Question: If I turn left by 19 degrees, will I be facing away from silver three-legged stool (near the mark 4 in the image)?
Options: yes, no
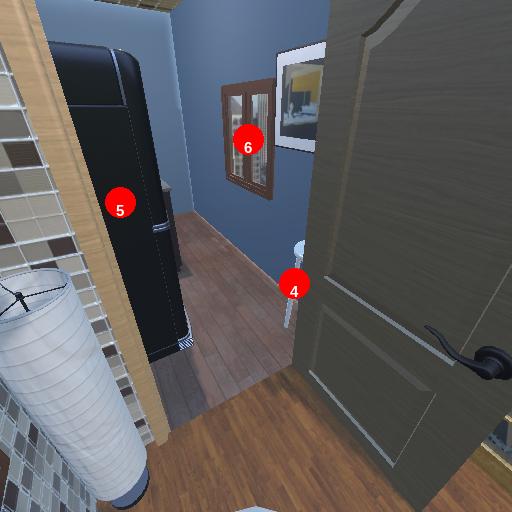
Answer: yes